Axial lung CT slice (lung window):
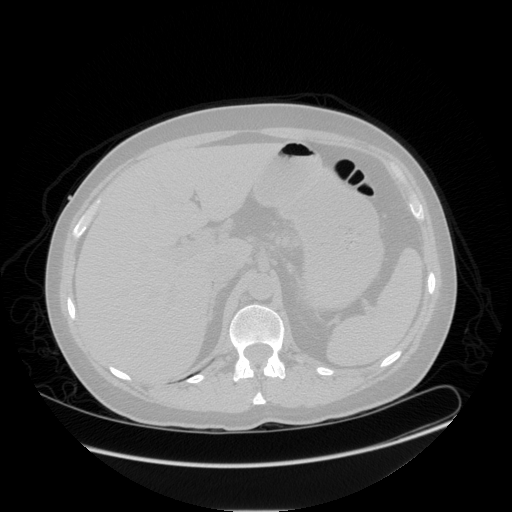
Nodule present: no